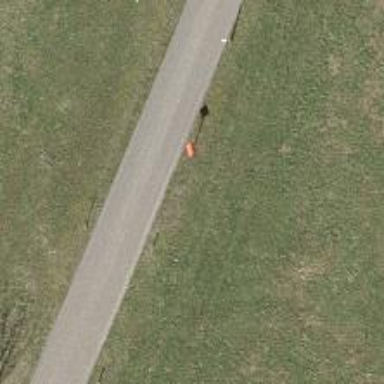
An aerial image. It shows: Pole supporting roof covering pipeline marker.